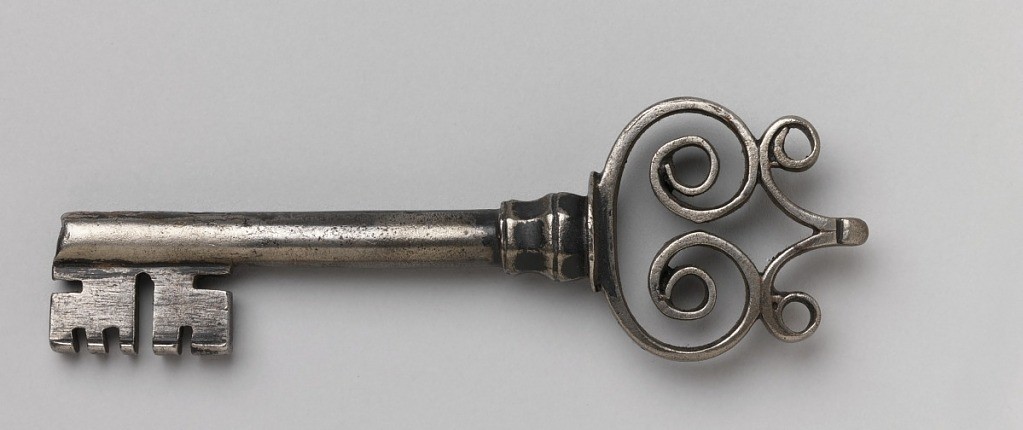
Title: Key
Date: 1770–1810
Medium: wrought, cast, and cut-out steel
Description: the tubular shaft with two pendant elements, one with three teeth, the other with two, the shaft attached to an openwork handle with opposing scrolls below a terminal shaped like a tent